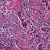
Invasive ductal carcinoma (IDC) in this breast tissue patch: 0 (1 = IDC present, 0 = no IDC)